Aerial crown-view tile of a tropical tree (Barro Colorado Island, Panama), acquired 20250512:
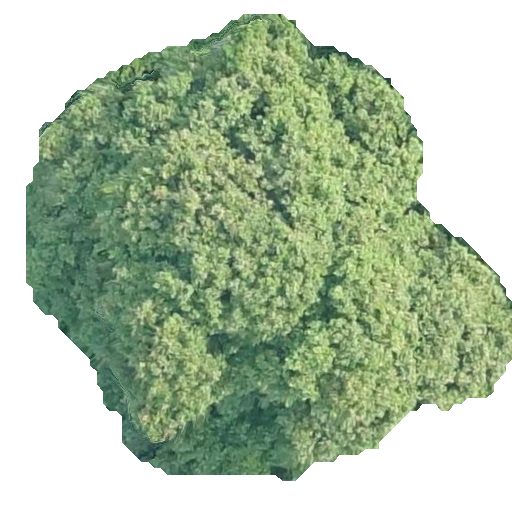
Species: Prioria copaifera
GBIF accepted scientific name: Prioria copaifera
Crown area: 231.493 m²